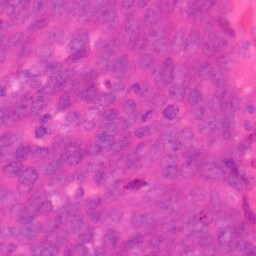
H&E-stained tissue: Colon